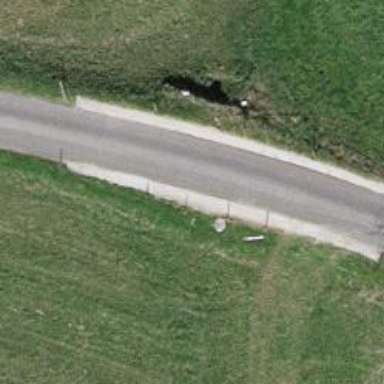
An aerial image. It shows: Tertiary road.